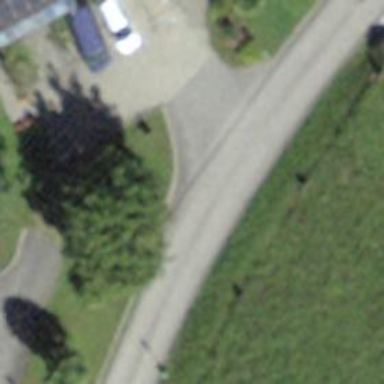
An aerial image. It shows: Smooth asphalt road in residential area.